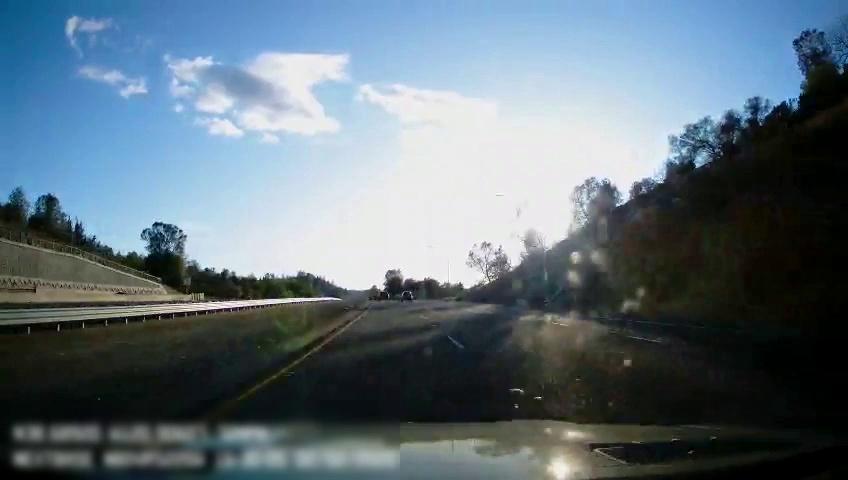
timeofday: Day
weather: Sunny
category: Drivable Space
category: Drivable Space
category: Vehicles | Car
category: Vehicles | Truck
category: Lanes | Current Lane
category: Lanes | Current Lane
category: Lanes | Alternate Lane
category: Lanes | Alternate Lane